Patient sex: M
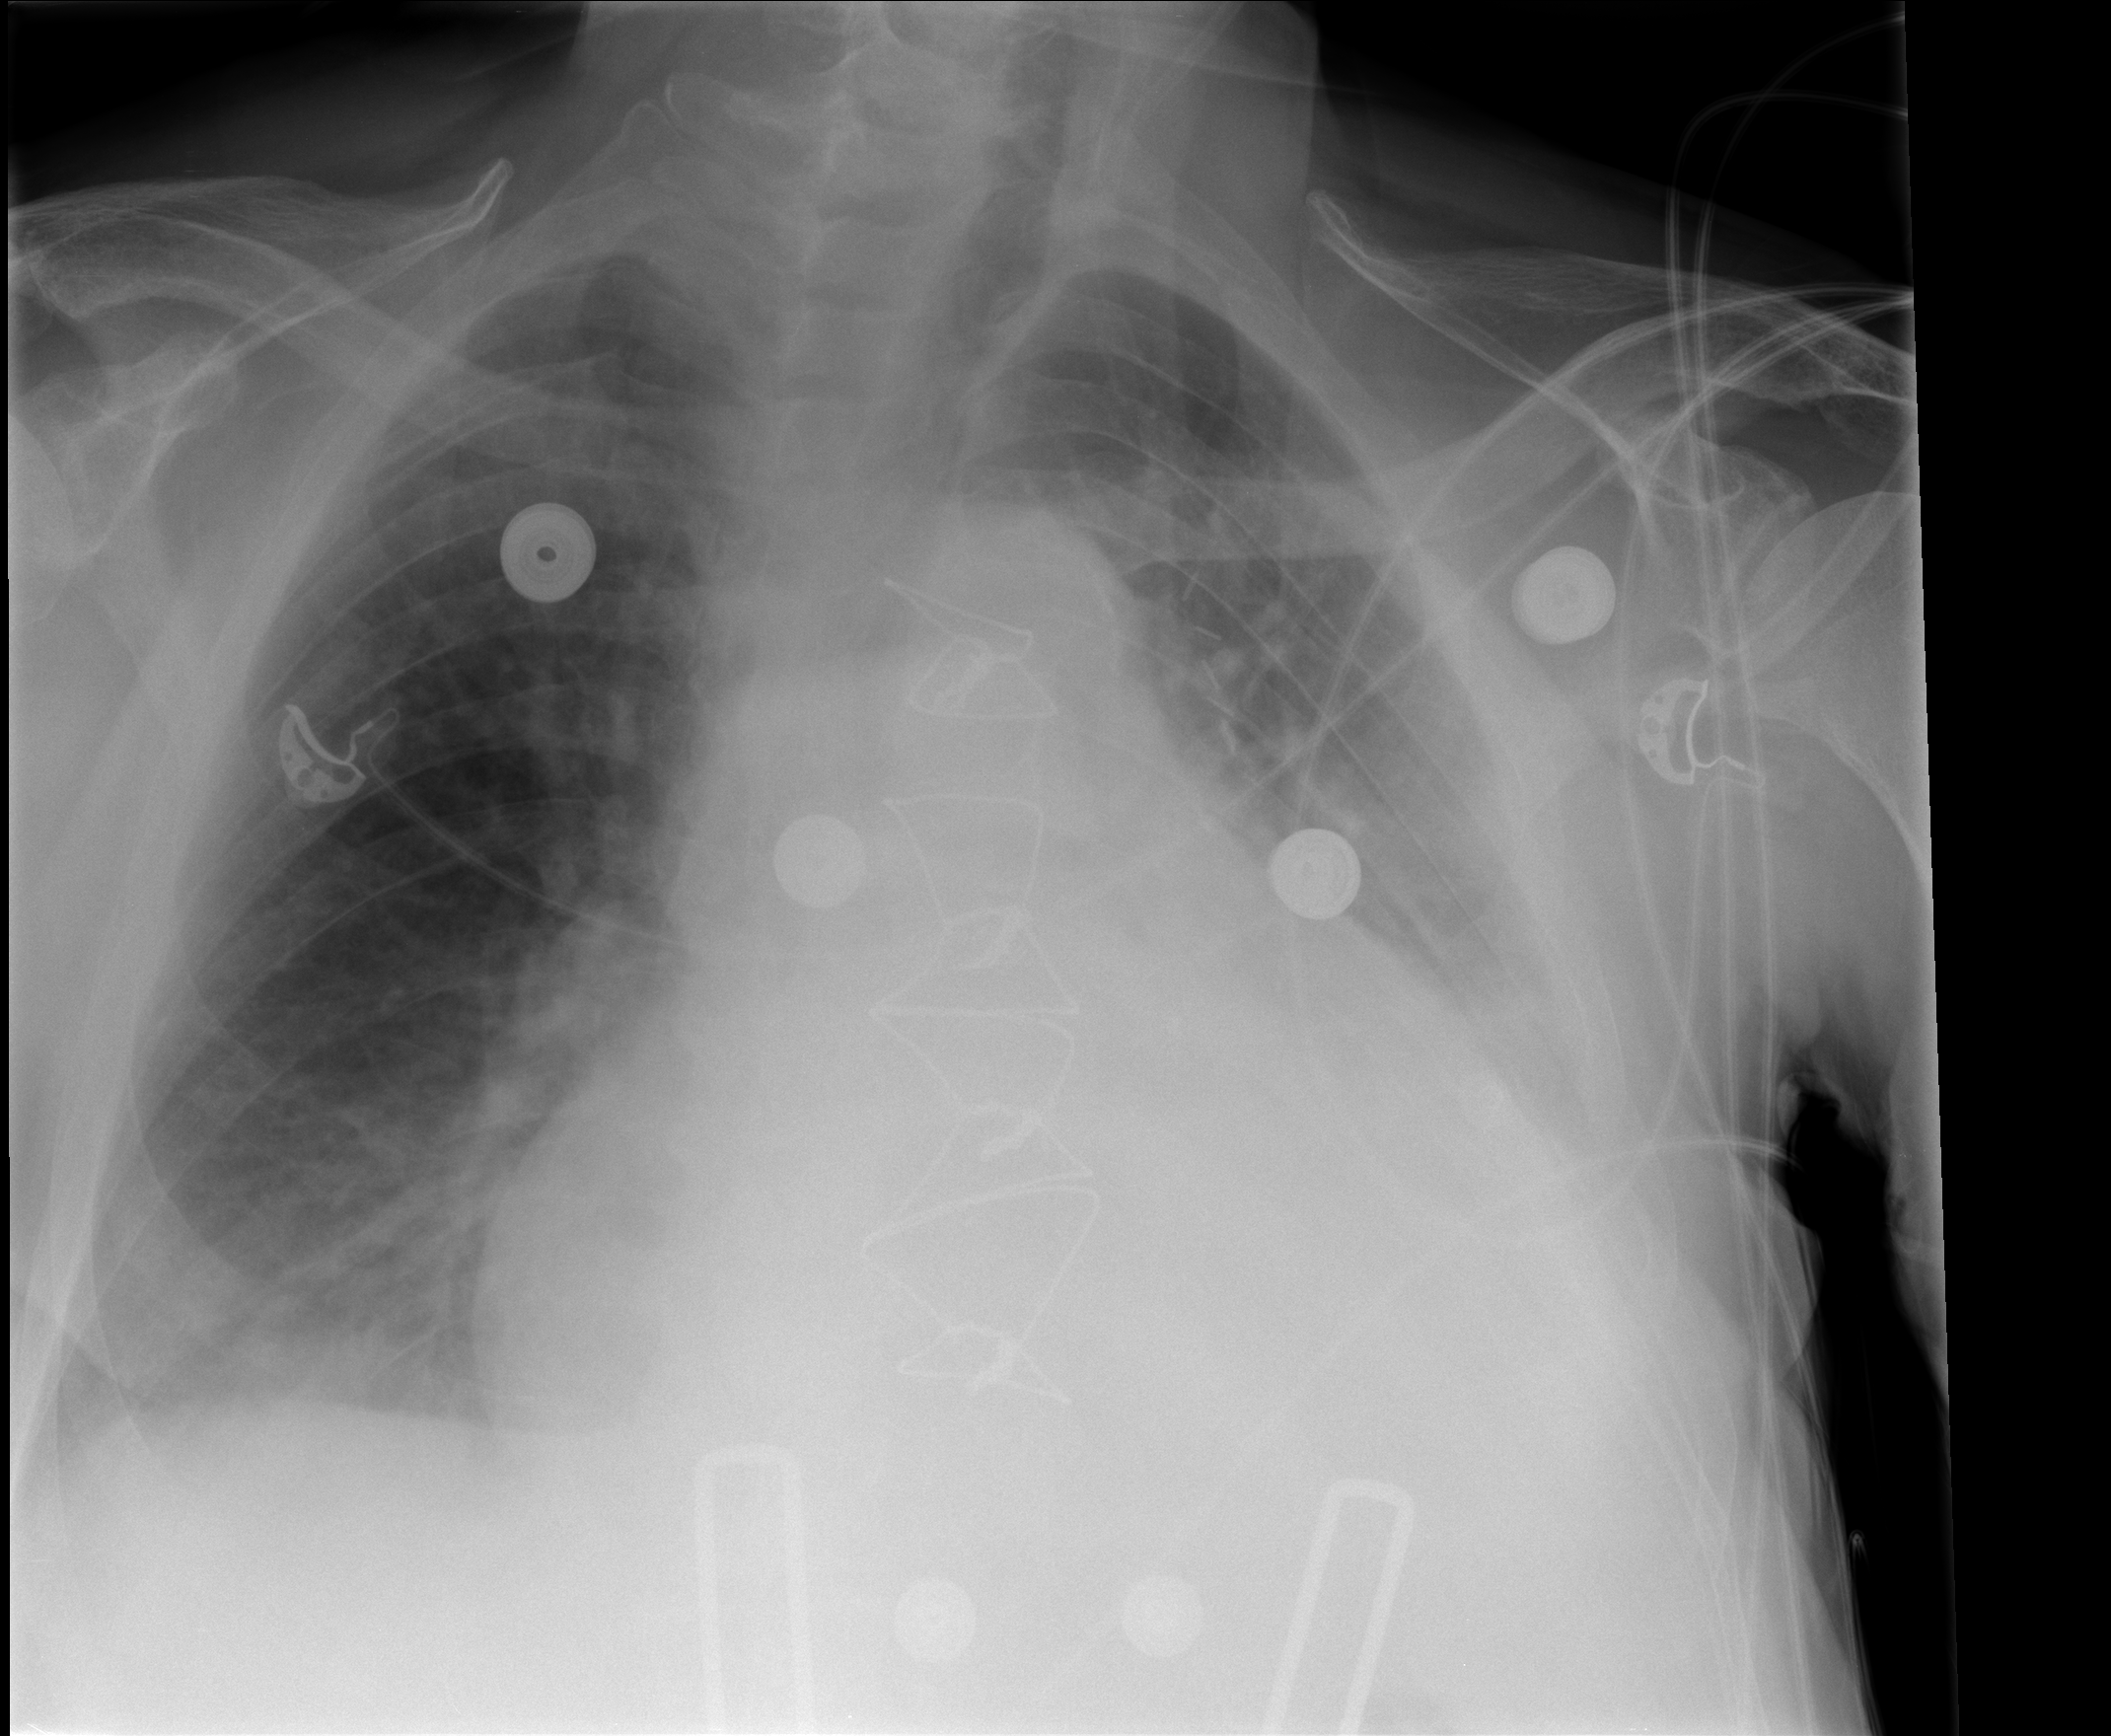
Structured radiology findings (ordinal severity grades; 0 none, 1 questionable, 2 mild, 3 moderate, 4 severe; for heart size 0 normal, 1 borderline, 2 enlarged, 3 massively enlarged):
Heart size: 2
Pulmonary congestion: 2
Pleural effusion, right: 2
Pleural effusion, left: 2
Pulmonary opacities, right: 2
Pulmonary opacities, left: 2
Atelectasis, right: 2
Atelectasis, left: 2